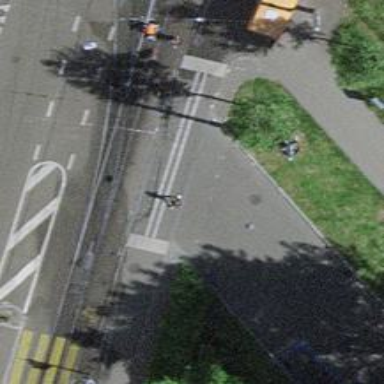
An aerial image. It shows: Unmarked crossing on the road.